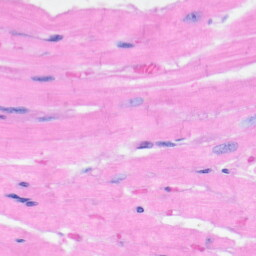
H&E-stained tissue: Heart